Field crop: maize
Growth stage: 1
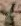
Species: atriplex